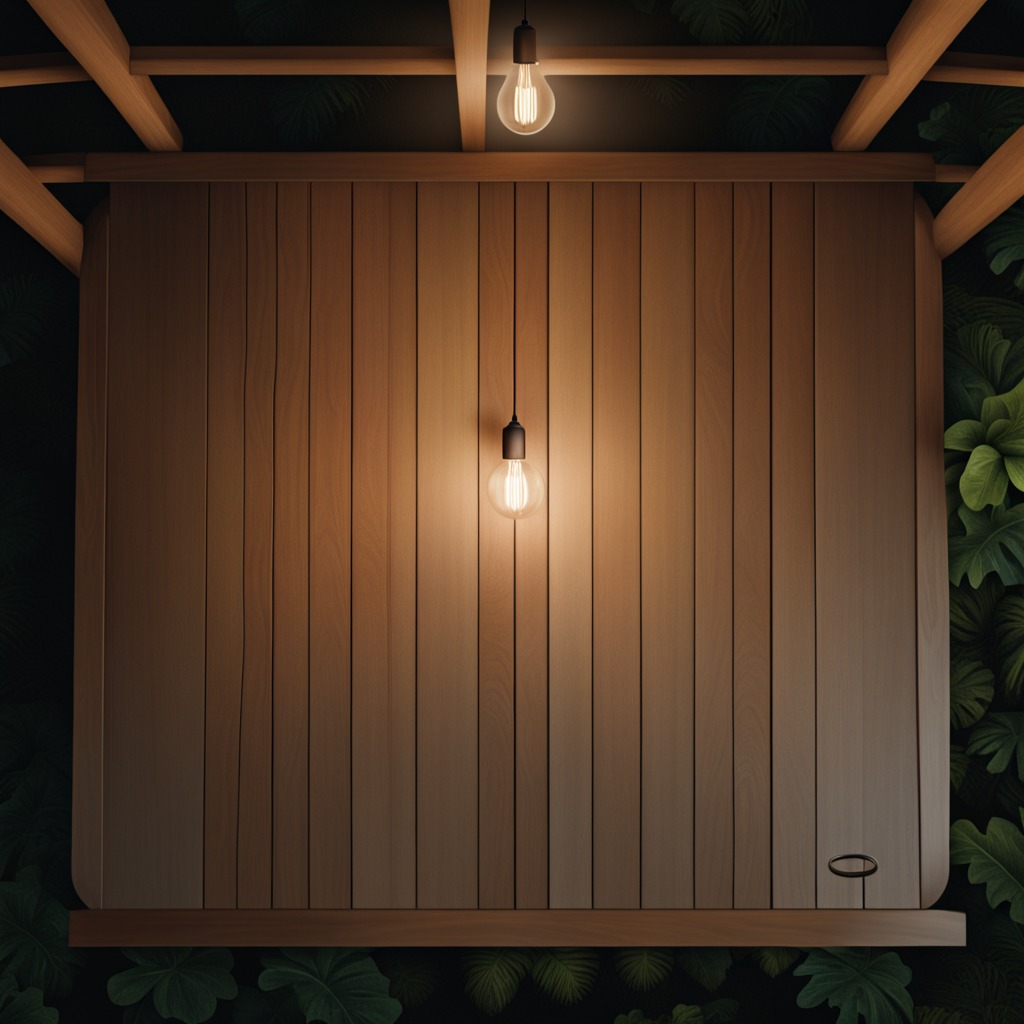
A rubber O-ring lies on the wooden table inside a jungle field workshop tent at night.